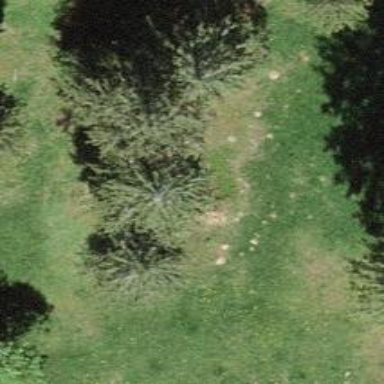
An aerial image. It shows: Beautiful tree in nature.